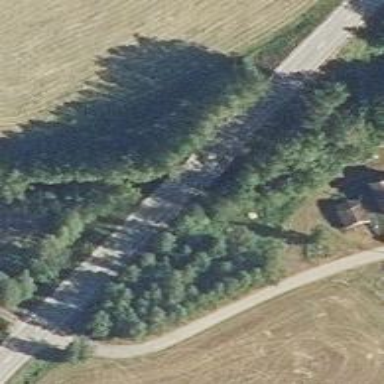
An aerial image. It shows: Primary highway bridge with asphalt surface.